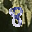
Label: 8